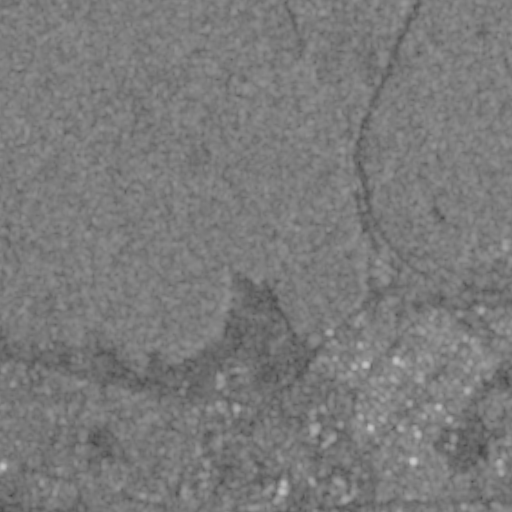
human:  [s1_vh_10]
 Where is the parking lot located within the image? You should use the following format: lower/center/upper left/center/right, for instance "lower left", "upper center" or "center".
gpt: The parking lot is located in the lower right of the image.
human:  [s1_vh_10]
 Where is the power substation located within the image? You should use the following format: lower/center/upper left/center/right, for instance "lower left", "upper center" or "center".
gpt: The power substation is located in the center right of the image.
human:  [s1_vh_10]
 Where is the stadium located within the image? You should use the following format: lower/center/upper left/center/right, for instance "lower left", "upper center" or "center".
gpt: The stadium is located in the lower right of the image.
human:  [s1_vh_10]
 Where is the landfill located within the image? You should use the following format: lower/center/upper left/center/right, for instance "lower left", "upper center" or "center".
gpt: There is no landfill in the image.

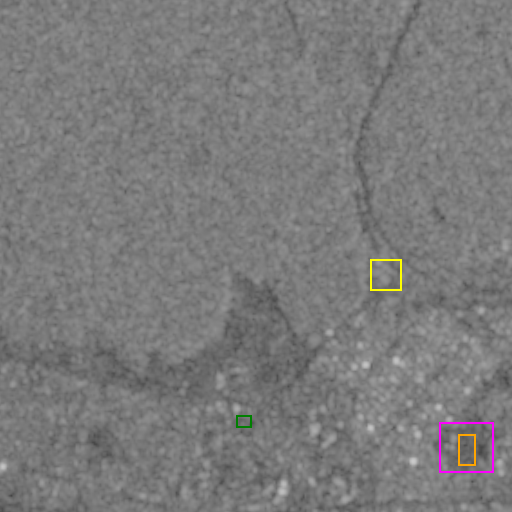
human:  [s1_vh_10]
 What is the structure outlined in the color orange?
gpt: The structure outlined in orange is a park.
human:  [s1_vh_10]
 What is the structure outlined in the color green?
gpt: The structure outlined in green is a parking lot.
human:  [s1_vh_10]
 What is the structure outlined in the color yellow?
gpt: The structure outlined in yellow is a power substation.
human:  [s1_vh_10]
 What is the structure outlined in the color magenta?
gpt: The structure outlined in magenta is a stadium.
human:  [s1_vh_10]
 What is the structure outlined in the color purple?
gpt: There is no purple outline.